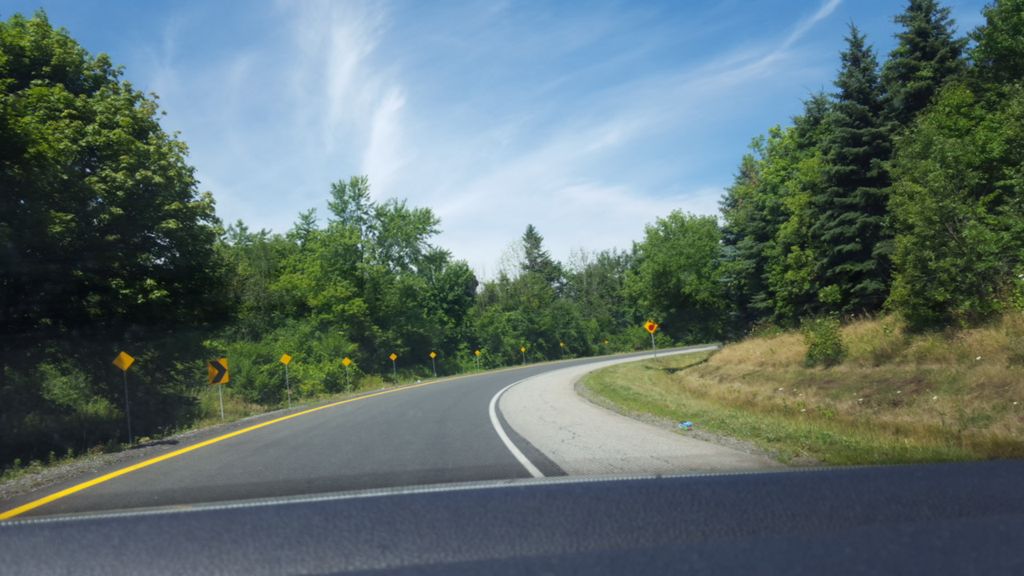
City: hamilton